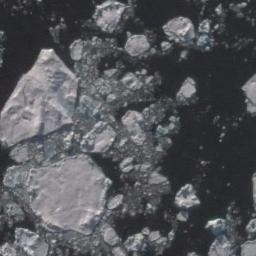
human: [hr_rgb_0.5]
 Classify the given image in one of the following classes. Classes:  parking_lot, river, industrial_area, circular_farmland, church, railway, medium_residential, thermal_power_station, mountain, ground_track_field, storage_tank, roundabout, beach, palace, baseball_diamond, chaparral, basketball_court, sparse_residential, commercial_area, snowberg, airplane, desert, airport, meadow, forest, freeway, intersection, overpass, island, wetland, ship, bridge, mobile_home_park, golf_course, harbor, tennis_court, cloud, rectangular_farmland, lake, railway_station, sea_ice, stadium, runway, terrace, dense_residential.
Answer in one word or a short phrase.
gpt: sea_ice